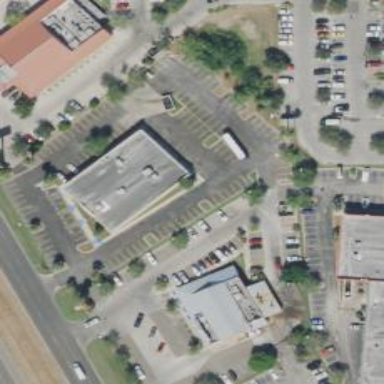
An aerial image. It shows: Restaurant located within amusement arcade building.